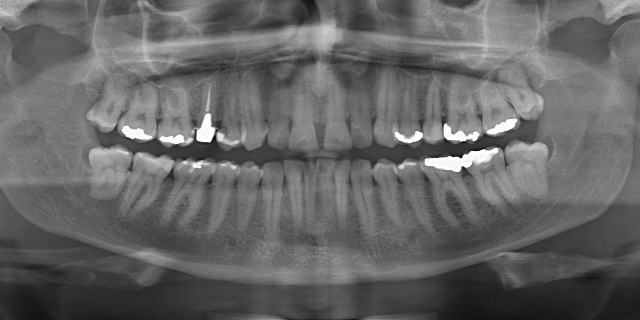
adult